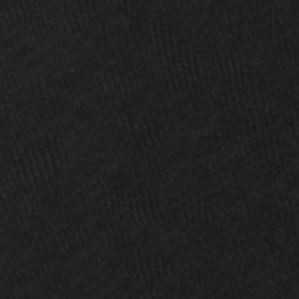
Label: frost